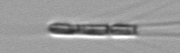
Label: Chaetoceros_subtilis